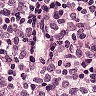
Metastatic tissue present: yes